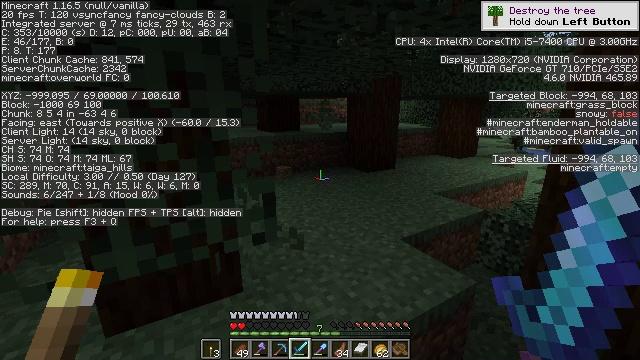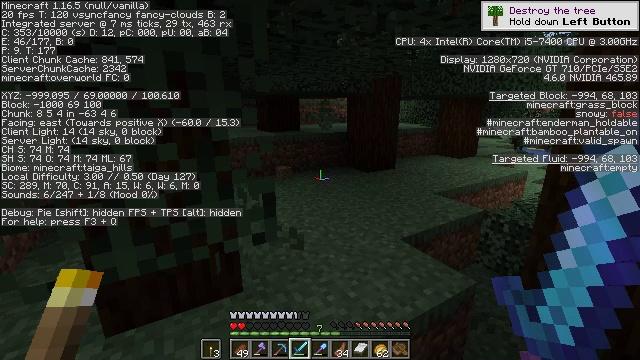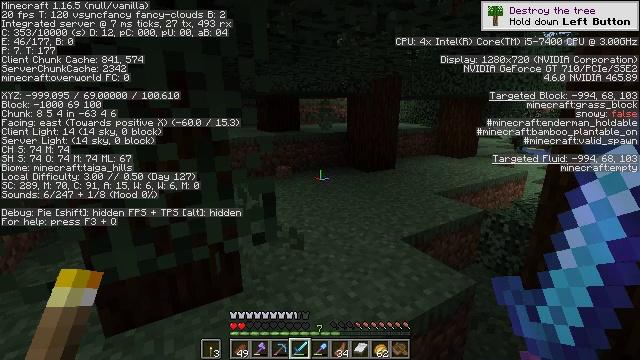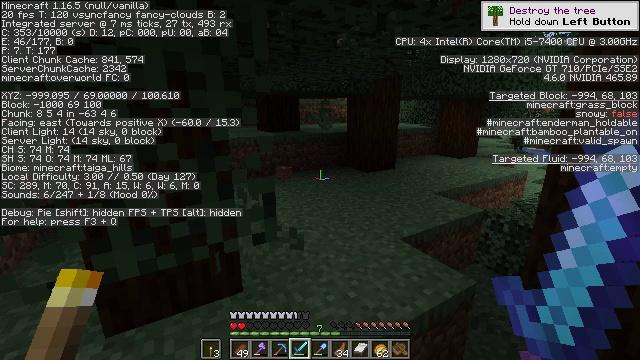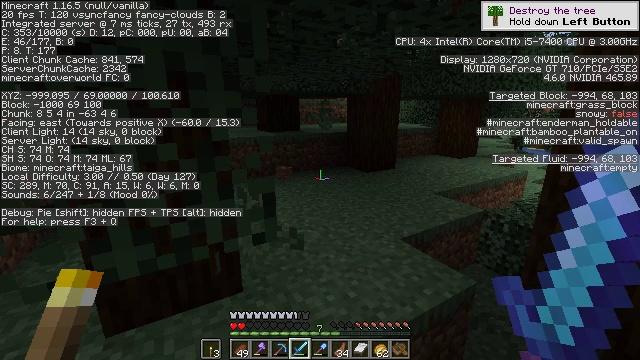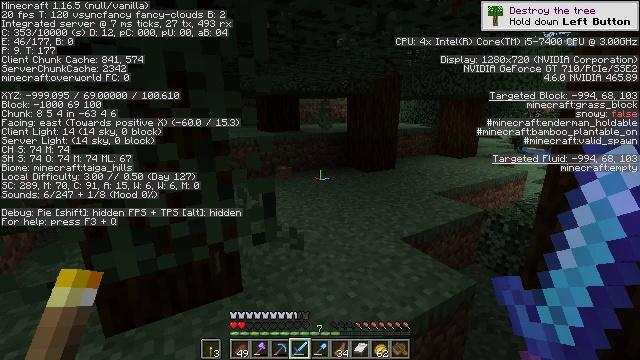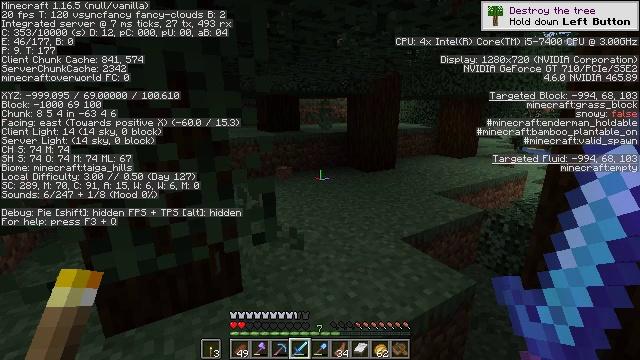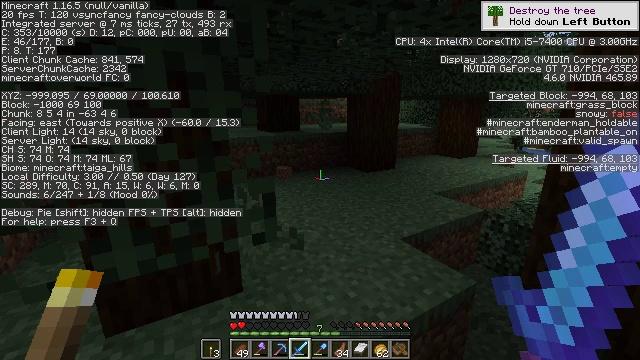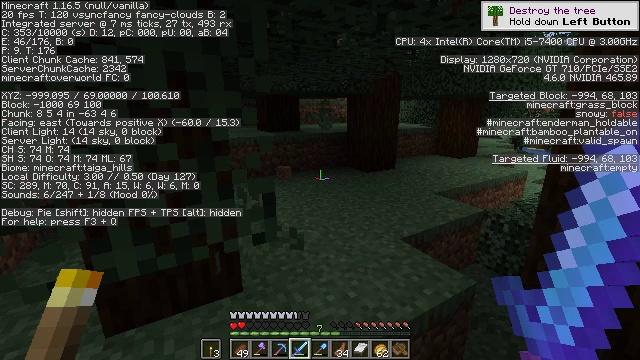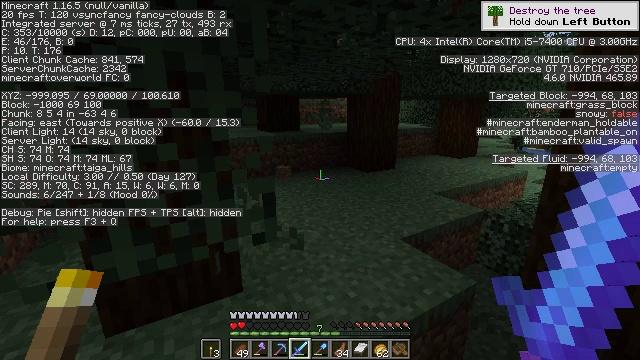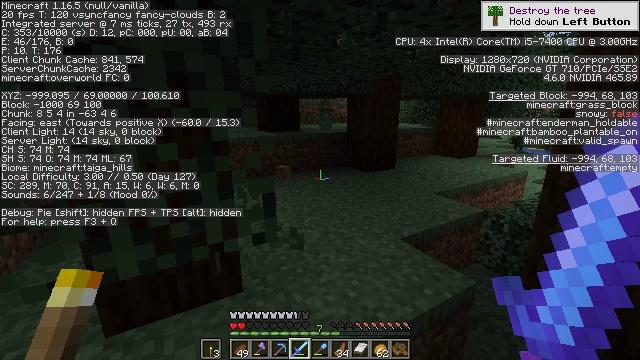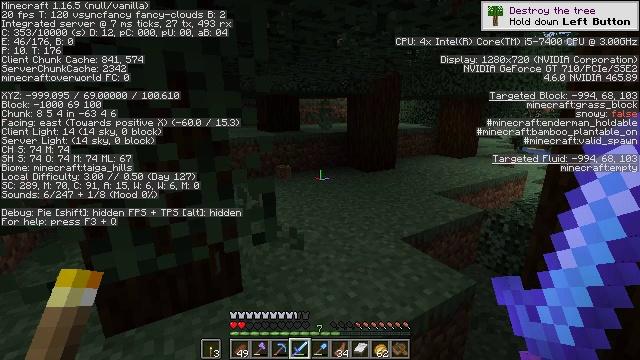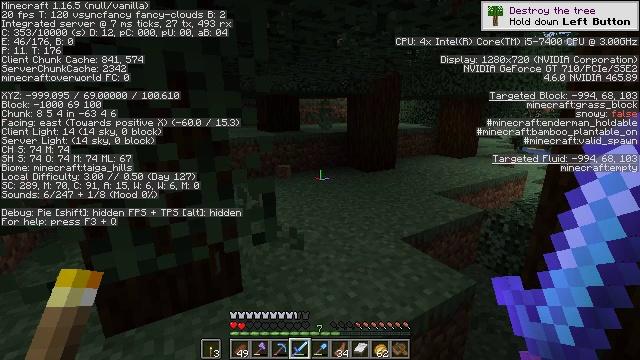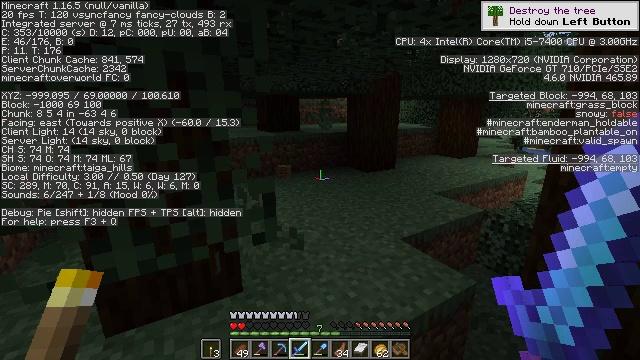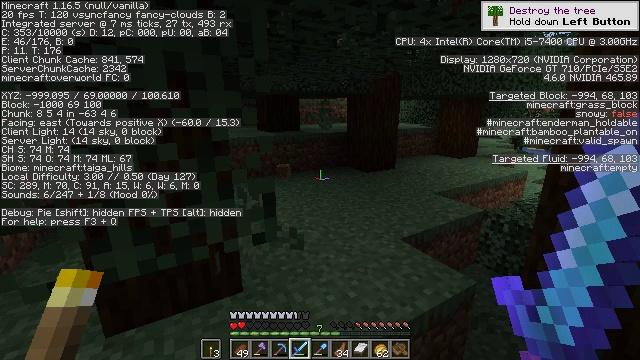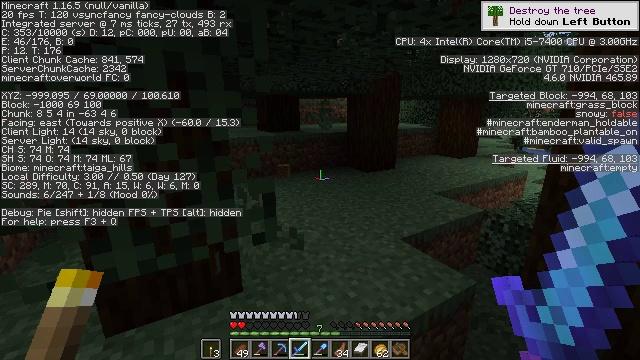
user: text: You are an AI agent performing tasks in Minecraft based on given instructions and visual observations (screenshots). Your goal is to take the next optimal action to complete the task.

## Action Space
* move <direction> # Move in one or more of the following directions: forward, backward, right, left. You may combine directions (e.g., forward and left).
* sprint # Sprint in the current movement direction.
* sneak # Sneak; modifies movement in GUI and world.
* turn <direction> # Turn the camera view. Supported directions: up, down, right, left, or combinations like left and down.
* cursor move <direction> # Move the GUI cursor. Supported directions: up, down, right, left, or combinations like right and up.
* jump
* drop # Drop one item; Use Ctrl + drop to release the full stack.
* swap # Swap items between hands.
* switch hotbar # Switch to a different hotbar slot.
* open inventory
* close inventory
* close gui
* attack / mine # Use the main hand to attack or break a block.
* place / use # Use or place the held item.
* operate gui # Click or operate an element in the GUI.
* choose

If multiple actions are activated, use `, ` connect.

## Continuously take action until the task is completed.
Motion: motion action
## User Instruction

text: Harvest sweet berries by mining the bush.
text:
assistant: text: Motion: no_op
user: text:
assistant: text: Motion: no_op
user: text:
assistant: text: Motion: no_op
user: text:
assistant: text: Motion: no_op
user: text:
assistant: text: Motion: no_op
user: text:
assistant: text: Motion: no_op
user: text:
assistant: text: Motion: no_op
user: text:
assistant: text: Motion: no_op
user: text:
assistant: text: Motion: no_op
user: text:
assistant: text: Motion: no_op
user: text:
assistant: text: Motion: no_op
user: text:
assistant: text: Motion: no_op
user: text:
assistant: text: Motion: no_op
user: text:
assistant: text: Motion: no_op
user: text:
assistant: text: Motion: no_op
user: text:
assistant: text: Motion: no_op
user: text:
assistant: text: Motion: no_op
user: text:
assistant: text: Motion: no_op
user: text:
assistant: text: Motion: no_op
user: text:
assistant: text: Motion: no_op
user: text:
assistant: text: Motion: no_op
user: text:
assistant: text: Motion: no_op
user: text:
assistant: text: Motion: no_op
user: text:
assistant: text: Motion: no_op
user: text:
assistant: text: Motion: no_op
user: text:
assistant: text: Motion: no_op
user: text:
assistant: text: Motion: no_op
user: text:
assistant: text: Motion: no_op
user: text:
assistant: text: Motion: no_op
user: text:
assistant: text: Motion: no_op